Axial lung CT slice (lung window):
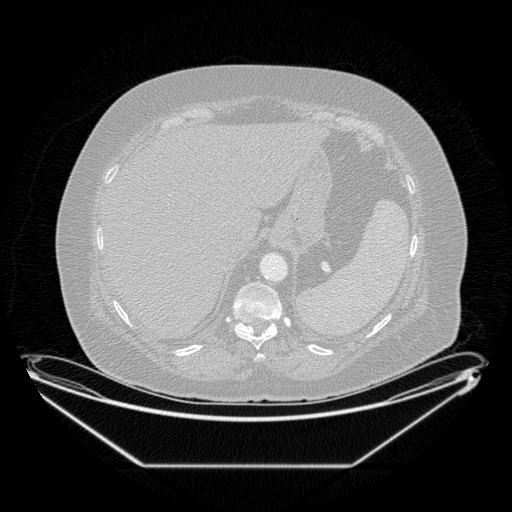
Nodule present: no